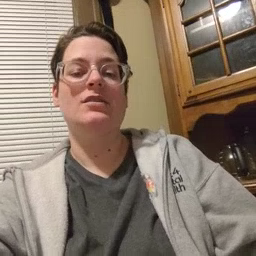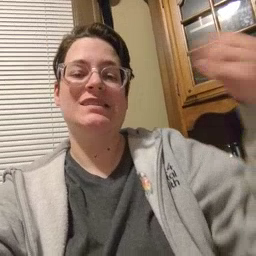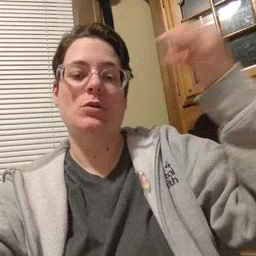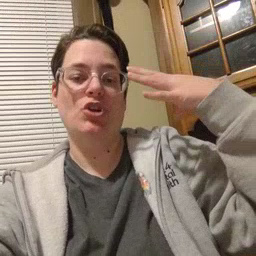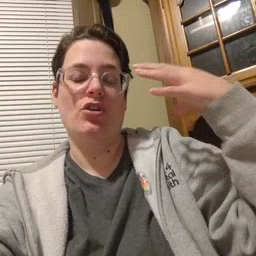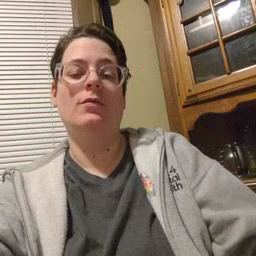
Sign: shower